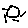
Label: sun